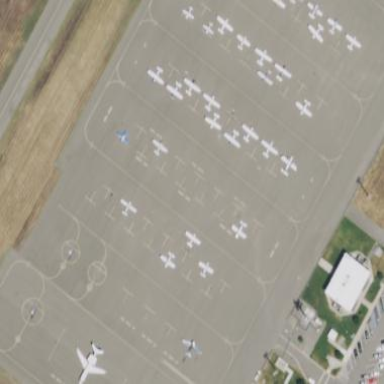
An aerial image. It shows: Apron at the airport.